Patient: sex M, age 49
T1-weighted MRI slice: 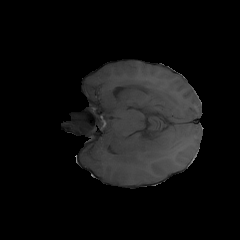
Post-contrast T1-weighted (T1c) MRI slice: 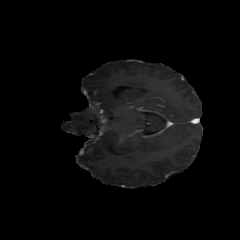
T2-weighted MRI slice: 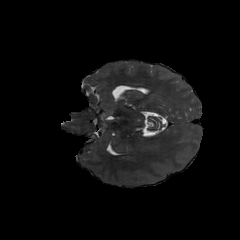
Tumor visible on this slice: no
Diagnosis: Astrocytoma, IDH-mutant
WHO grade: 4